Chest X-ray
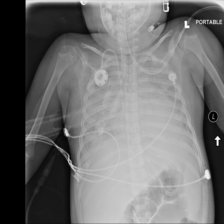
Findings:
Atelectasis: negative
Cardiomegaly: negative
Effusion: negative
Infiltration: negative
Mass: negative
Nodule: negative
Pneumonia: negative
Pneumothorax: negative
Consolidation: negative
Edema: negative
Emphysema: negative
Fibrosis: negative
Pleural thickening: negative
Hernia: negative